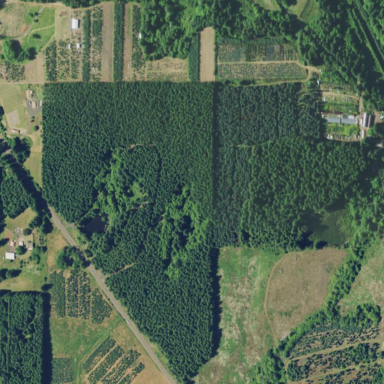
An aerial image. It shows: Forest mainly consisting of needle-leaved trees. This forest produces Christmas trees.